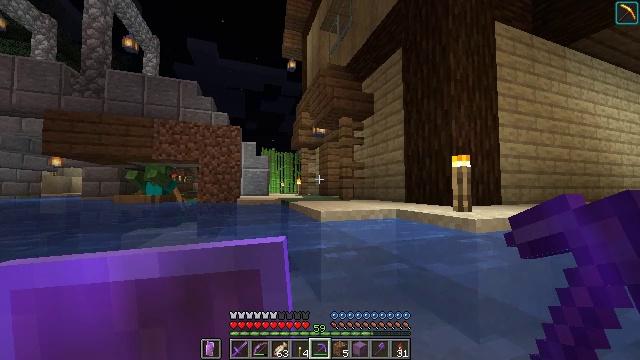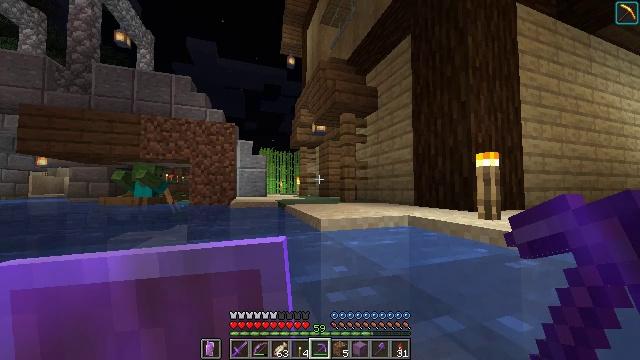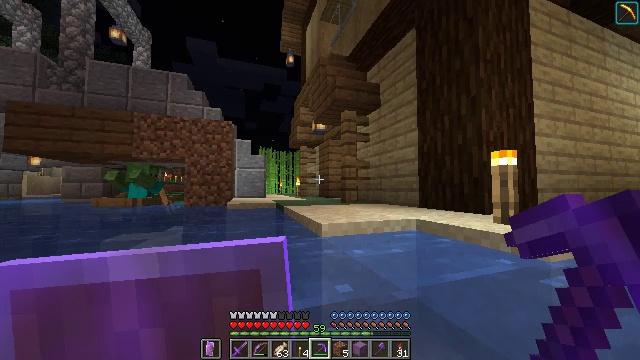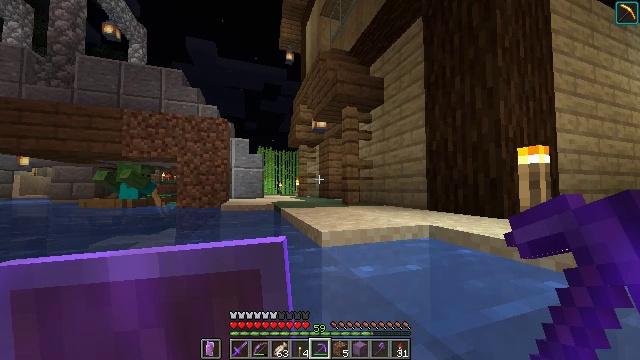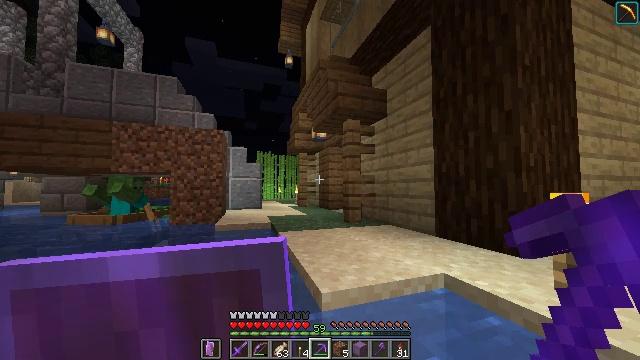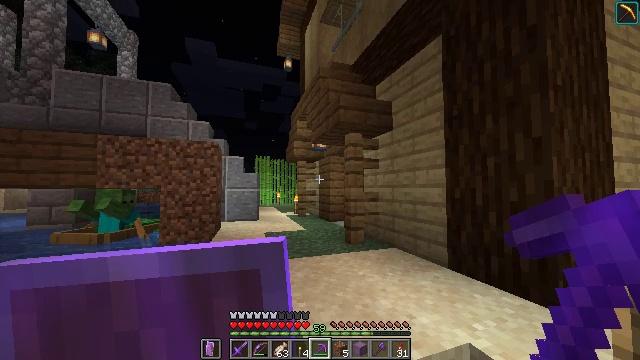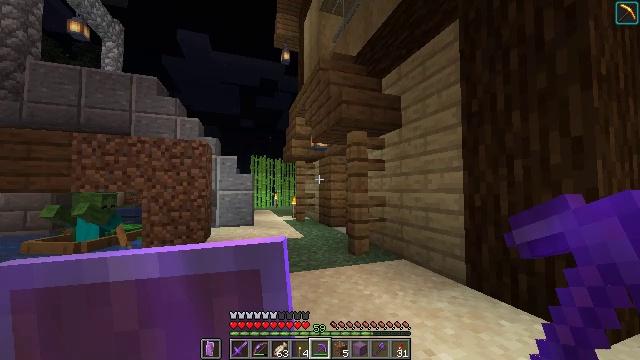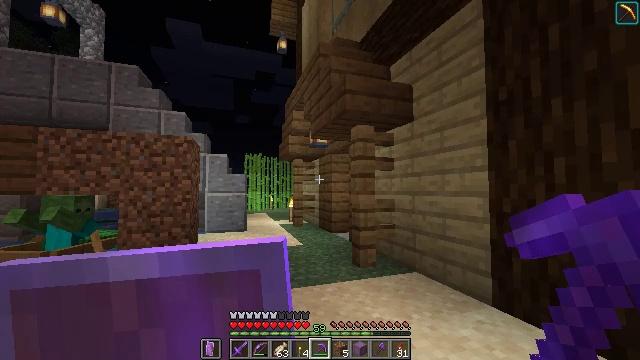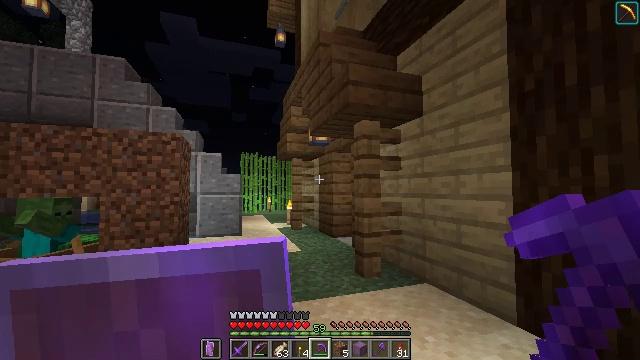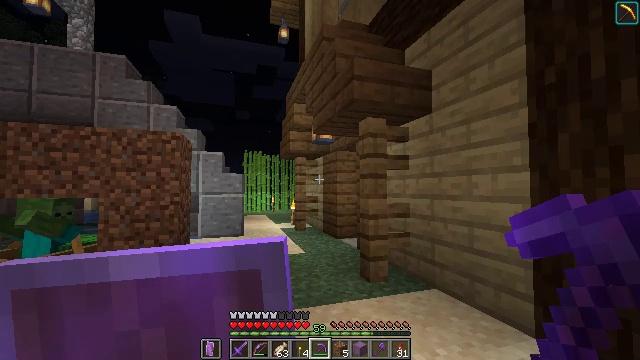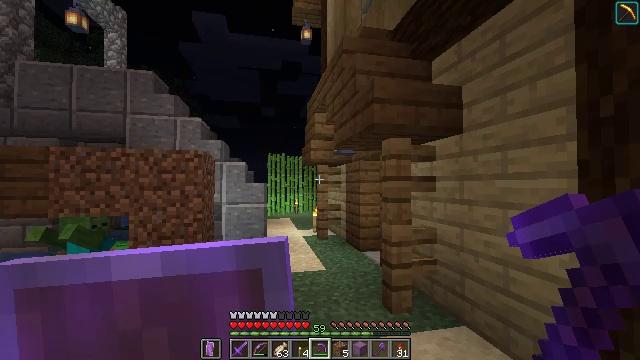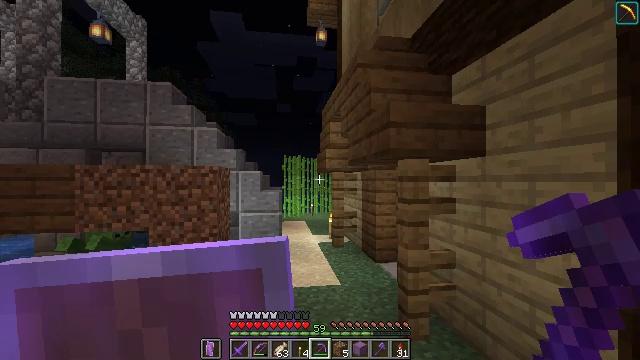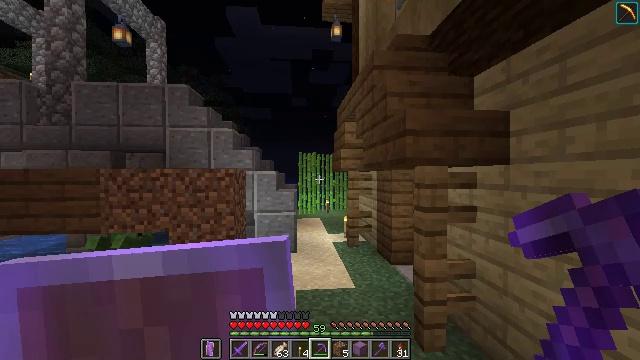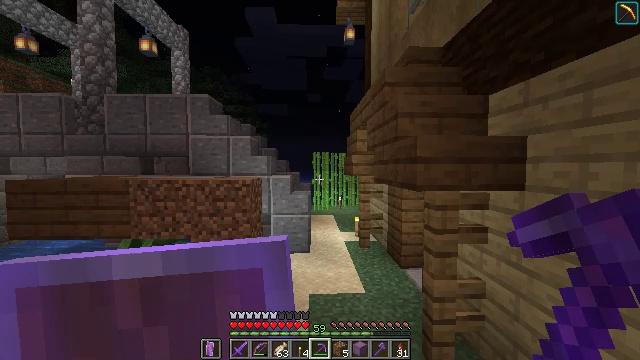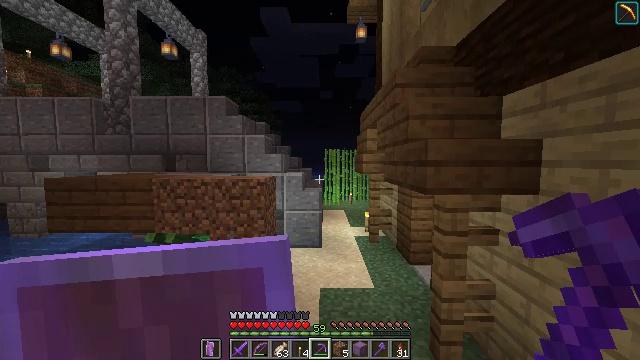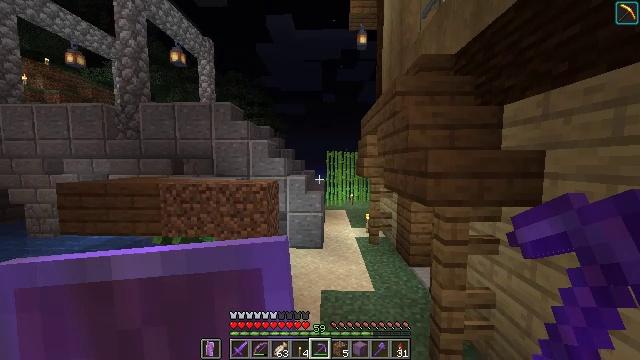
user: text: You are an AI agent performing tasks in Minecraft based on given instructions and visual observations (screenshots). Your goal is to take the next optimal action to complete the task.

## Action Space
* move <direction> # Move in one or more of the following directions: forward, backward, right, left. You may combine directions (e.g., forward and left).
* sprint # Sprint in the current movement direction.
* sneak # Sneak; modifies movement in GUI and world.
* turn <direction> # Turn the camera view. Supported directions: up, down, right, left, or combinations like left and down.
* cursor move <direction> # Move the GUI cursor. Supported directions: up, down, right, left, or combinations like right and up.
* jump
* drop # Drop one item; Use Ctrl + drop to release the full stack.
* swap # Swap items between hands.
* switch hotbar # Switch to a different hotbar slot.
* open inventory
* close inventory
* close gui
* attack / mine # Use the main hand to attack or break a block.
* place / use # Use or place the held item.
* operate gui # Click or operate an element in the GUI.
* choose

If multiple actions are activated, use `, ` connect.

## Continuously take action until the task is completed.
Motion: motion action
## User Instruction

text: Break the bee nest from a tree.
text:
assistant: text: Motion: move forward, sprint
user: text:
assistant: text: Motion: move forward, sprint
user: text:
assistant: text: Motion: move forward, sprint
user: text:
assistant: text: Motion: move forward, sprint
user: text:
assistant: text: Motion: move forward, sprint
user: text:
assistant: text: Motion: move forward, sprint
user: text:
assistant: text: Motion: move forward, sprint, jump
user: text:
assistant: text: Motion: move forward, sprint, jump
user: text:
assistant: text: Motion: move forward, sprint, turn left, jump
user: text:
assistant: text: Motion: move forward, sprint, turn left and down, jump
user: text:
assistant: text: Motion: move forward, sprint, turn left, jump
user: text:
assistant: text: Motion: move forward, sprint, turn left and down, jump
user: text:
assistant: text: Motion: move forward, sprint, turn left and down
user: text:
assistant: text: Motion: move forward, sprint, turn left and down
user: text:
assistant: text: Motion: move forward, sprint
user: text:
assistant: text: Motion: move forward, sprint
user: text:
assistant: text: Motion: move forward, sprint
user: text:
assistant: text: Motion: move forward, sprint
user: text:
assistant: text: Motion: move forward, sprint
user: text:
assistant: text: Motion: move forward, sprint
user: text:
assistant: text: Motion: move forward, sprint
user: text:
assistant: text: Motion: move forward, sprint
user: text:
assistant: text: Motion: move forward, sprint
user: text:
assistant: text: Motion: move forward, sprint
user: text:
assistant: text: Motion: move forward, sprint
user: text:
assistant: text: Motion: move forward, sprint
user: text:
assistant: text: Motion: move forward, sprint
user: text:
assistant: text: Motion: move forward, sprint, turn right
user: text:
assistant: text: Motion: move forward, sprint, turn right
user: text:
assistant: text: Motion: move forward, sprint, turn right